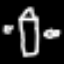
Label: The Eiffel Tower